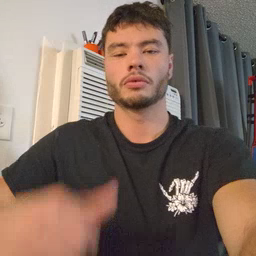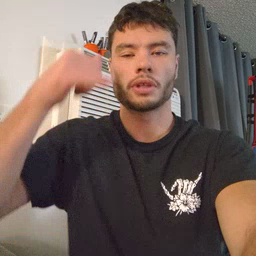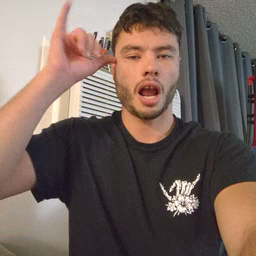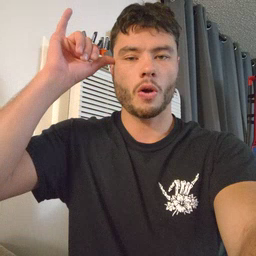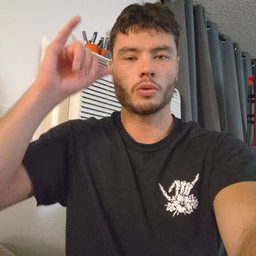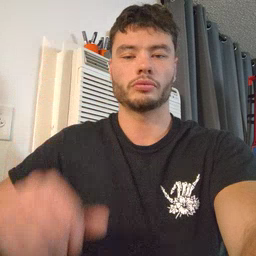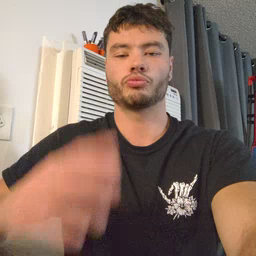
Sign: cow